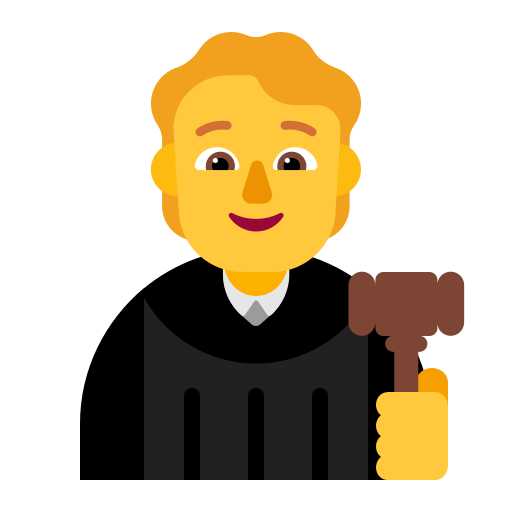
judge flat default